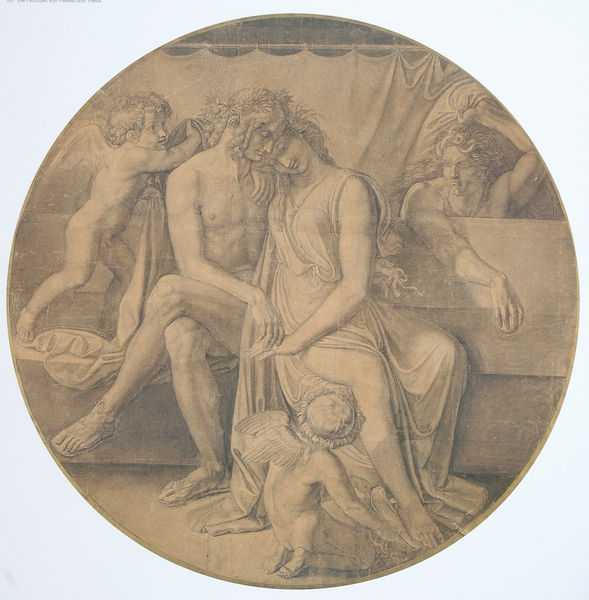
Titel: Die Hochzeit von Peleus und Thetis
Künstler: Peter Cornelius
Standort: Berlin
Institution: Alte Nationalgalerie
Schlagwörter: akt, flügel, gott, hand, haut, held, körper, mann, nackt, weiß, akte, frauen, menschen, ocker, sitzen, braun, frau, haar, kleid, köpfe, männer, profil, schwarz, skizze, zeichnung, schleier, tuch, beige, gesichter, falten, hände, vorhang, gewand, haare, stoff, tücher, familie, kind, paar, locke, locken, kinder, kreis, oval, rund, tondo, engel, engelchen, putte, putto, liebe, papier, umarmung, haltung, zuschauer, knaben, bank, füsse, grisaille, sepia, figuren, nasen, muskeln, homme, bett, sandalen, faltenwurf, bad, antike, medaillon, nack, nakt, druck, radierung, stich, blanc, noir, kupfer, knien, bleistift, kranz, lorbeer, lorbeerkranz, mythologie, zuneigung, eifersucht, liebespaar, sandale, medallion, jesus, verliebt, antik, muskel, liebende, knieen, assis, lauer, griechenland, drapé, stange, medaille, femme, anlehnen, amor, putten, kupferstich, sünde, gravure, tunika, geliebte, psyche, putti, cheveux, peinture, couronne, main, berührung, robe, schlüsselloch, amour, blumenkränze, toge, vorhanf, enfants, unschuld, voile, couple, fille, tendresse, rideau, handzeichnung, bekränzt, dessin, aile, ange, anges, cape, verhüllen, garçon, jeune, monochrome, grec, poterie, ailes, plis, habit, flüge, draps, medaill, puti, rivale, ronde, voyeuristisch, zuneigen, dieux, angelot, rond, mains, nus, religion, nudité, chaussure, famille, déesse, frau mann, cupidon, derrière, chaussures, rideaux, secret, zweisam, cherubin, amoureux, sanguine, belle, nu, couverture, antike darstellung, kind engel, amours, colère, angelots, chérubins, caché, lauriers, thysbe, jaloux, rideua, mécontent, cepia, cherubains, jalousie, tondu, tondi, chérbon